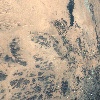
Label: land